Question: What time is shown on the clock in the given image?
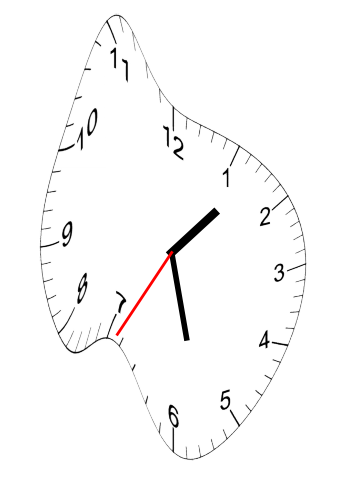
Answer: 01:27:35